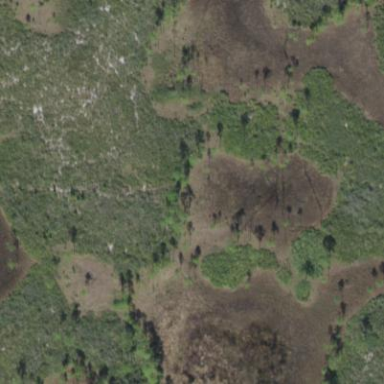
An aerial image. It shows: Marshy wetland area.